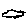
Label: car